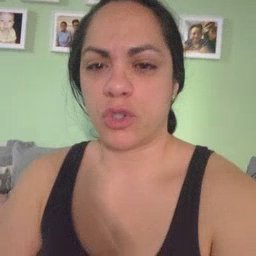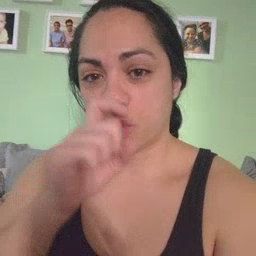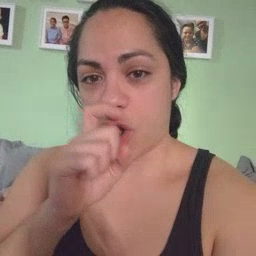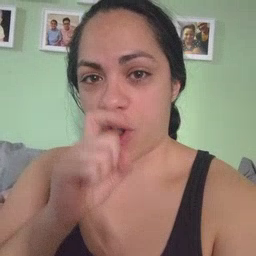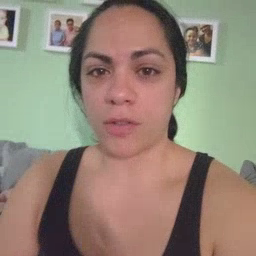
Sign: doll